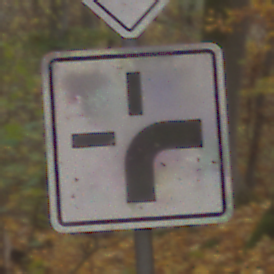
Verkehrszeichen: VerlaufVorfahrtsstrasse3
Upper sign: Vorfahrtsstrasse
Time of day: MorningAfternoon
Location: Outdoor (Nature)
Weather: Overcast
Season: Autumn
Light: Natural